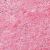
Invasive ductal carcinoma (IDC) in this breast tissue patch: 0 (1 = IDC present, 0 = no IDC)